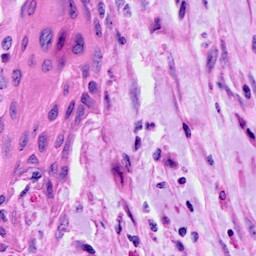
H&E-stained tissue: Cervix